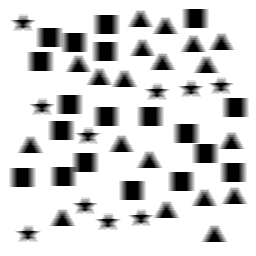
Squares: 19
Triangles: 19
Stars: 10
Total shapes: 48